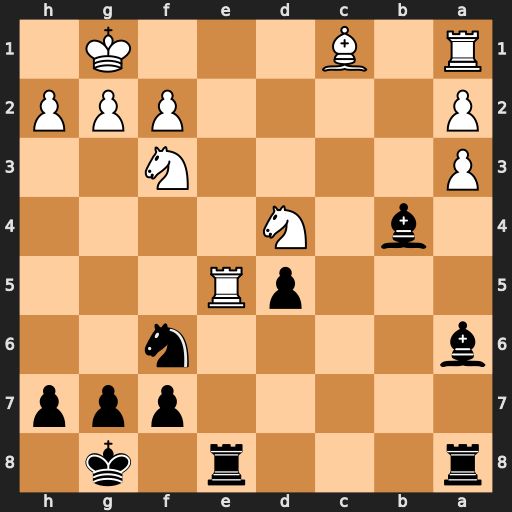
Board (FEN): r3r1k1/5ppp/b4n2/3pR3/1b1N4/P4N2/P4PPP/R1B3K1
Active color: b
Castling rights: -
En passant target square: -
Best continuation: Bc3 Rxe8+ Rxe8 Rb1 Bxd4